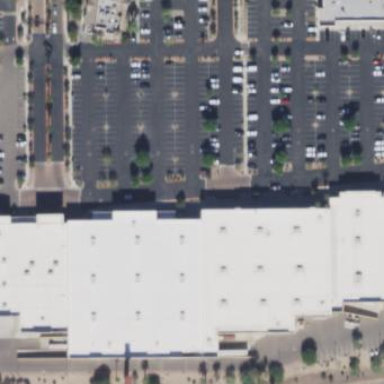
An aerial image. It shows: Retail building.